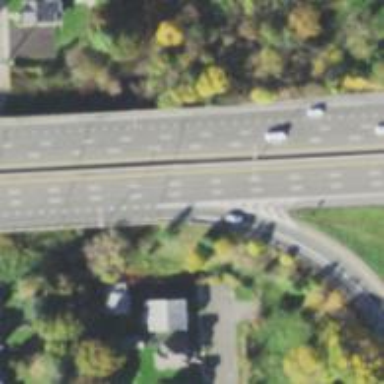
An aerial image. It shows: Motorway junction.